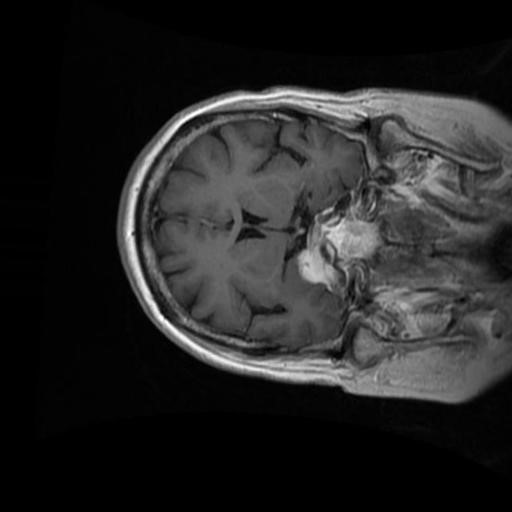
Label: brain_menin